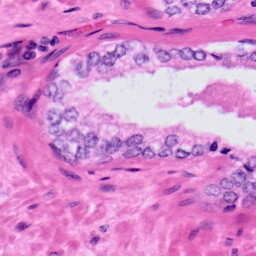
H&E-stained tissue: Prostate